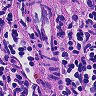
Metastatic tissue present: yes